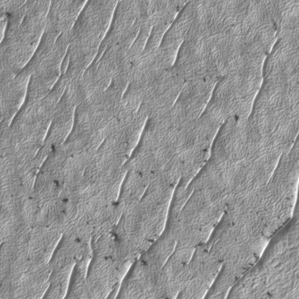
Label: frost